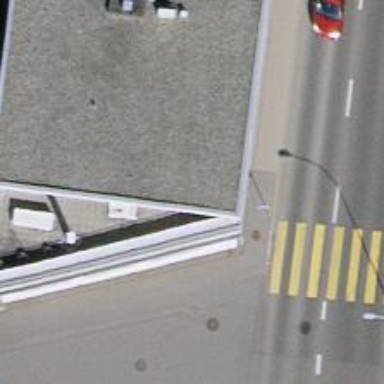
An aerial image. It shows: Kerb barrier.